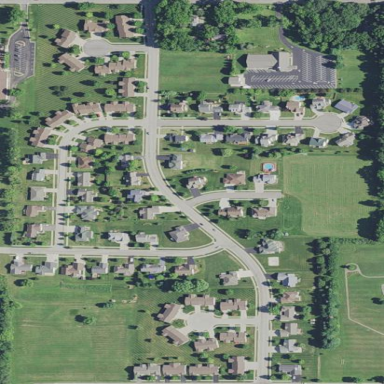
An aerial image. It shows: Residential area within neighborhood.